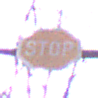
Verkehrszeichen: Stop
Umgebung: Outdoor, Nature
Tageszeit: Midday
Wetter: Overcast
Licht: Natural
Jahreszeit: Autumn
Kontrast: LowContrast